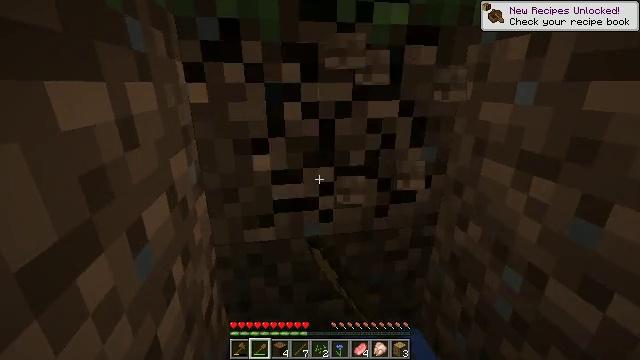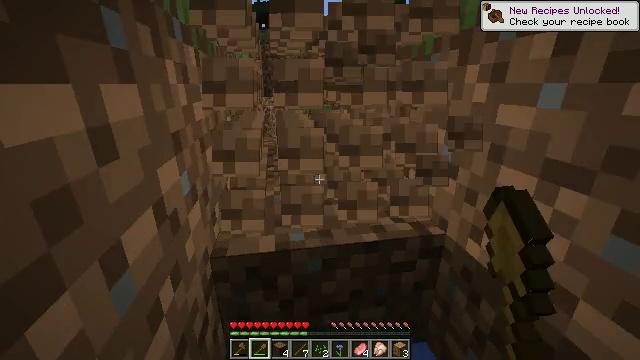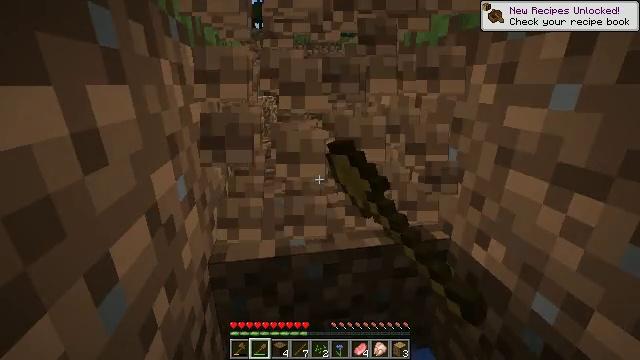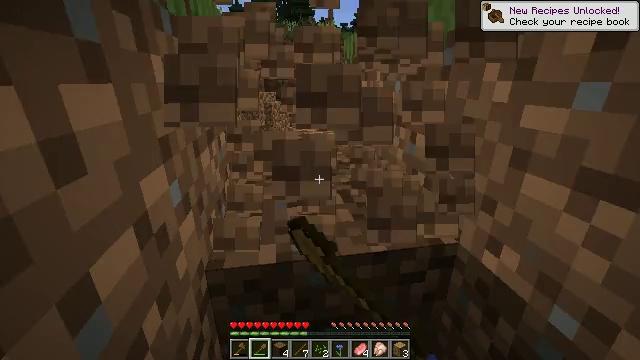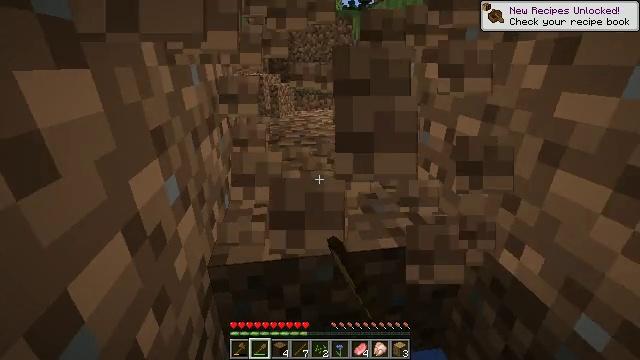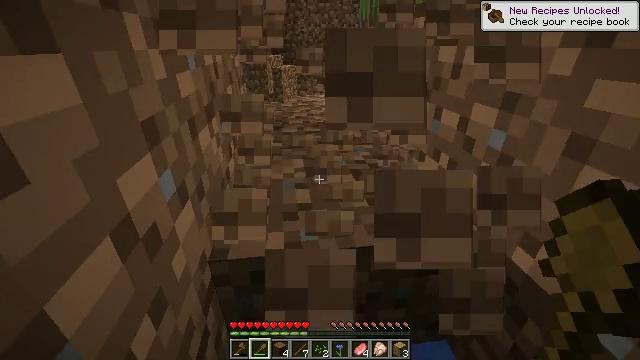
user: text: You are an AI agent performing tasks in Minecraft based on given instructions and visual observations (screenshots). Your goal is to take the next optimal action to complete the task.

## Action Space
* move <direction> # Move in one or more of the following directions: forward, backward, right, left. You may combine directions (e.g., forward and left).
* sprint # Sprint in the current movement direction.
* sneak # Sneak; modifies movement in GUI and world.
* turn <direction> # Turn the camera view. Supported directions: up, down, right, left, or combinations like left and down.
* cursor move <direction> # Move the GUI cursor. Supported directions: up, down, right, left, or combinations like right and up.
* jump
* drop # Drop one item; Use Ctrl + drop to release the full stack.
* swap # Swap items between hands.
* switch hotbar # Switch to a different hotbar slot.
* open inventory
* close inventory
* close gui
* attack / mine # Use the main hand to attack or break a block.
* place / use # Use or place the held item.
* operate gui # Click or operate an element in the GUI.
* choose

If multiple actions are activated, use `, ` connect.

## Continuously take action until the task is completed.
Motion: motion action
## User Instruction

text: Collect the grass block using a shovel.
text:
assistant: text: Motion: attack / mine
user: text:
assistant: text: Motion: attack / mine
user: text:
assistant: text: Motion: attack / mine
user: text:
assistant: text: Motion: turn left and down, attack / mine
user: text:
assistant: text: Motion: turn down, attack / mine
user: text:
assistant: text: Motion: attack / mine